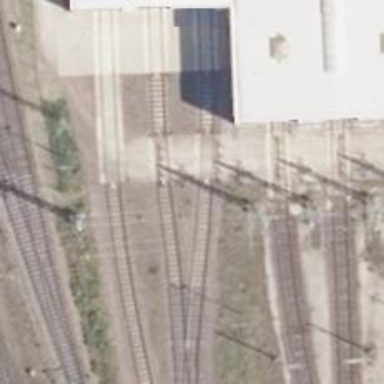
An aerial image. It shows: Railway switch.